Question: I made a test program in Qt to see if I liked it. So one of my friends asked if he could see the program, so I built the project as Release, and it saved it in
'''
build-wordX1-Desktop_Qt_5_1_0_MinGW_32bit-Qt 5.1.0 MinGW 32bit Release \ Release
'''
I don't know why, but when I open the executable I get this

I got it to work with another program, but I had to include 1 folder and 15 DLLs
Here's the list of DLLs I had to include: <URL>
If anyone can help, I'd be so grateful, thanks in advance!
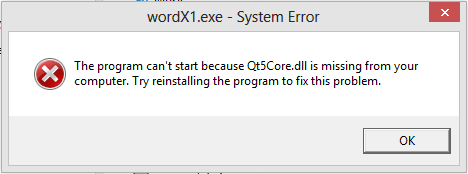
Answer: That's quite a difficult task you attempt. You need the static libs for Qt. Problem is, I am not aware of a location where you can download it. So you have to compile it yourself.
You need to download the sources and configure for static build:
configure -opensource -release -nomake examples -nomake demos
-nomake examples -nomake demos saves you time.
This gives you the static version of all Qt libs. They are ending in .a .
In the .pro file of your program you have to add:
CONFIG += static
The rest is praying. Most likely it will fail with some obscure error message. The net is full with reports of people, who have problems with static Qt builds. Additionally due to license reasons it is not easy to release a statically linked Qt program. Your program gets huge. You don't save any disk space. And your program gets inflexible. No easy replacement of Qt libs should Digia fix some bugs. With very few exceptions, one is the qt installer framework, I'd say: Don't bother with static Qt.